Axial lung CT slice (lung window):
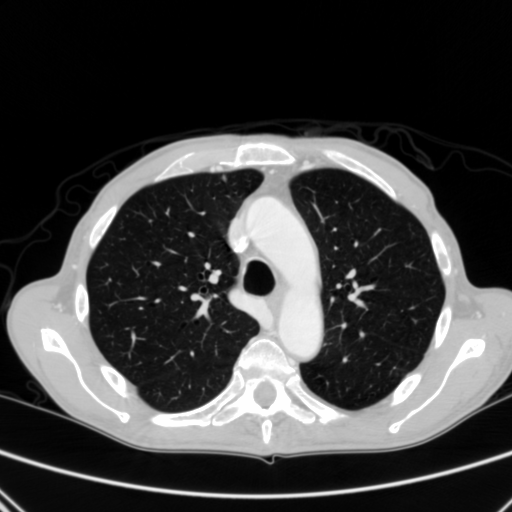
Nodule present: yes
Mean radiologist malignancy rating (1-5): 2.5